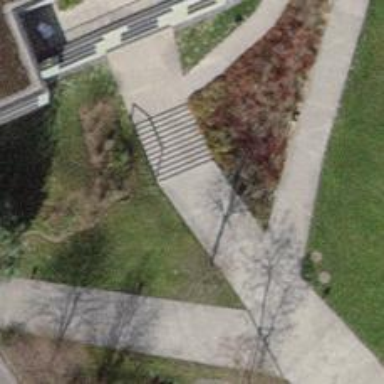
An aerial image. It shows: Road with steps.